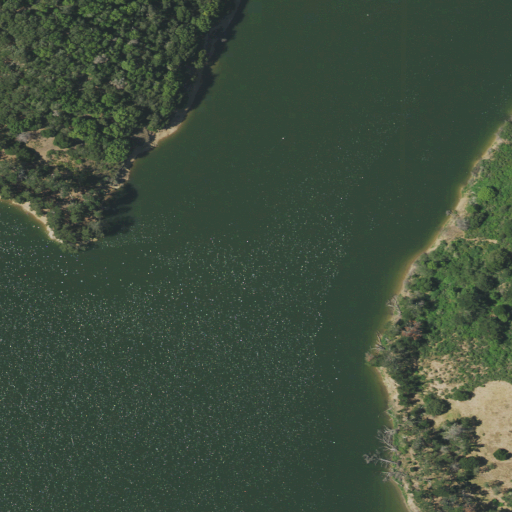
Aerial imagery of valley in California named Scow Canyon containing open water, mixed forest, shrub, grassland, and evergreen forest